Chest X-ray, PA view. Patient: 41 years old, sex F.
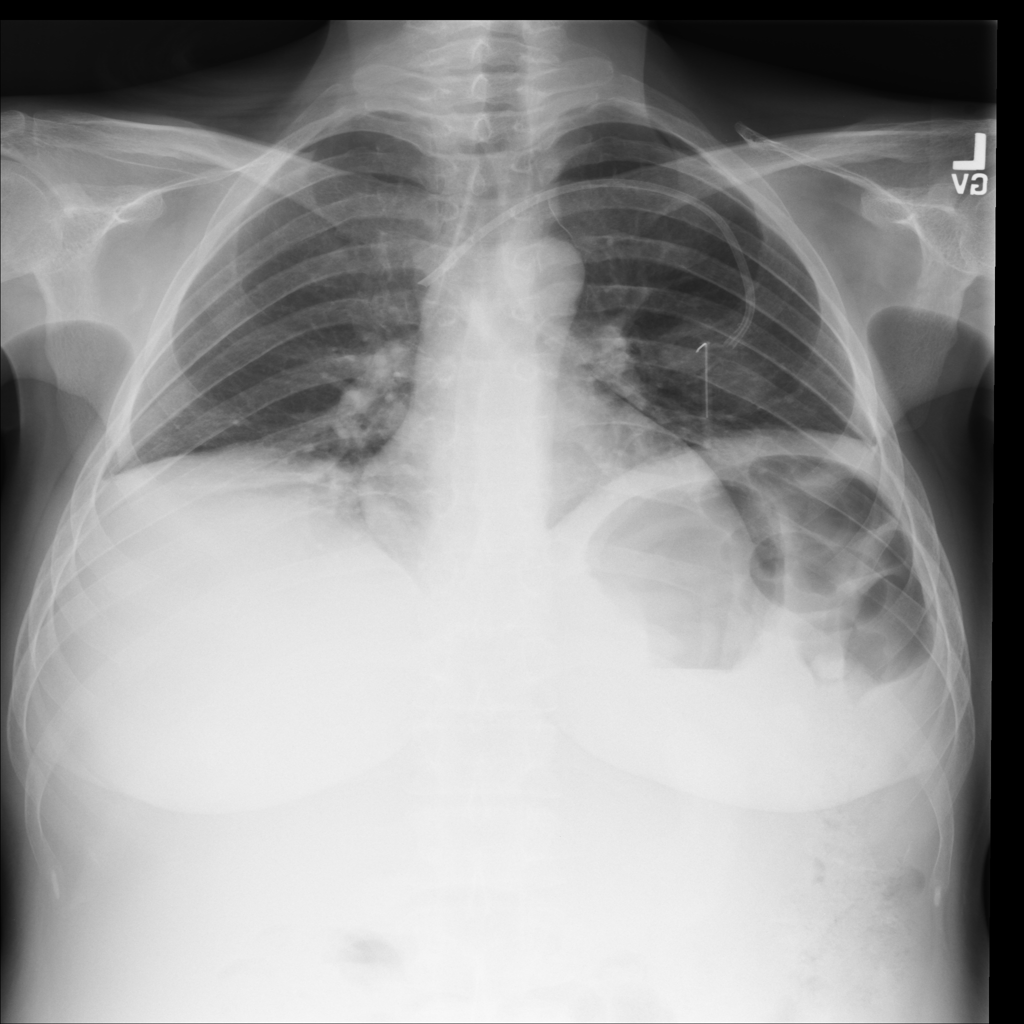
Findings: Atelectasis, Effusion